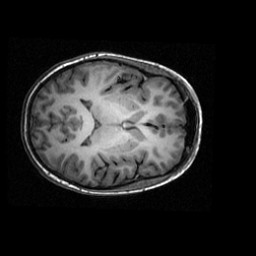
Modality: T1w
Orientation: axial
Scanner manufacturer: ge
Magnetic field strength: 3 T
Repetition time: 0.009048 s
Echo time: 0.001844 s